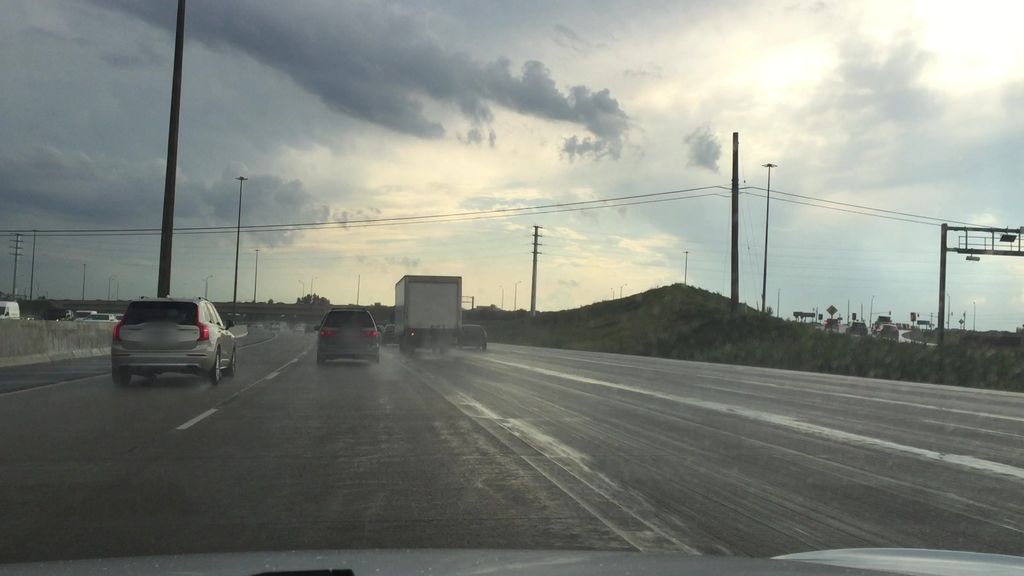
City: toronto